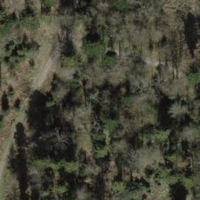
EUNIS habitat code: 41
Species observed at this site:
Fagus sylvatica